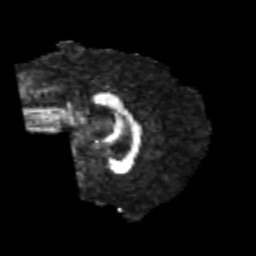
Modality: FA
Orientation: sagittal
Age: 22
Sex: male
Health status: healthy
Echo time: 0.074 s